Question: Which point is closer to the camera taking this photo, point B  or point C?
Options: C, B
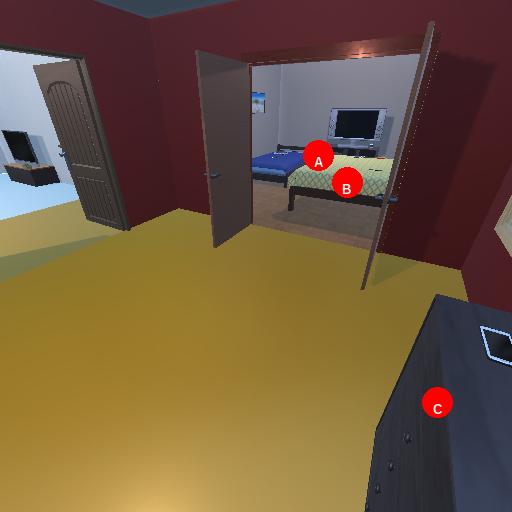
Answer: C